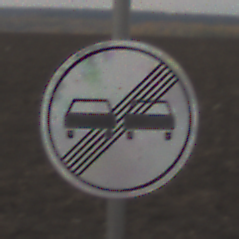
Verkehrszeichen: EndeUeberholverbot
Umgebung: Outdoor, Nature
Tageszeit: MorningAfternoon
Wetter: Overcast
Licht: Natural
Jahreszeit: NotSpecified
Kontrast: LowContrast